Question: I ran a test on this website
<URL>

I want some one to explain
1. What does green and pink signifies
2. What is ops per second
3. what is 95,814,583
4. what is +- 1.95% is
5. whats does 'fastest' and 'slower' means
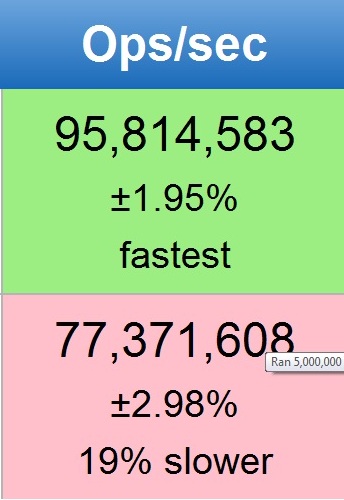
Answer: Hey, I'm the creator of jsPerf.
1. The fastest test(s) get a green background. The slowest test(s) get a pink/red background.
2. See below.
3. It means the test can run about 95,814,583 times a second.
4. +- 1.95 is the margin of error. (For more info, see below.)
5. "fastest" means this is the fastest test in the test case. 19% slower means this test is 19% slower than the fastest test in the test case.
See <URL> for a detailed explanation of the following:
- - - -